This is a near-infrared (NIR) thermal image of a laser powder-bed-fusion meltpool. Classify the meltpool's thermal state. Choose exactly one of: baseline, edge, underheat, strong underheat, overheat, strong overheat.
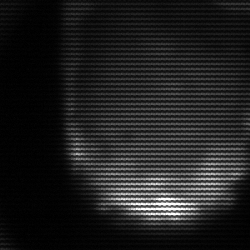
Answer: edge